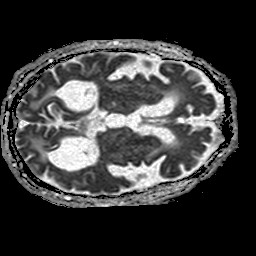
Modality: ADC
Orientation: axial
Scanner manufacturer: philips
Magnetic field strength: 1.5 T
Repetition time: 3.649 s
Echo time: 0.09257 s